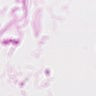
Metastatic tissue present: no